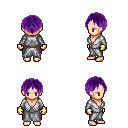
a pixel art fantasy rpg character, female body template, human, light skin, white robe, magenta pants, purple parted hairstyle, gold gloves, four views (front, back, left, right), 2x2 character sprite sheet, small pixel art, hard edges, no anti-aliasing